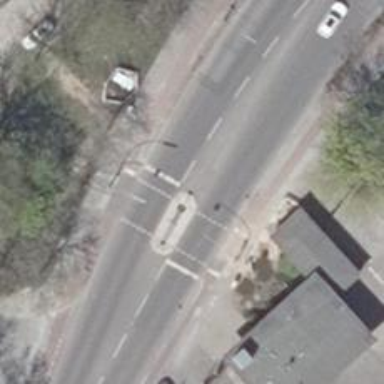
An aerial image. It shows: Road with traffic signals controlling the flow of traffic.